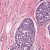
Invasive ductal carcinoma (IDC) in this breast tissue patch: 0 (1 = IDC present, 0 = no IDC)